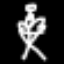
Label: angel